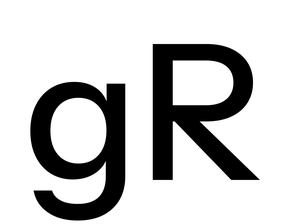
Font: InstrumentSans_Medium